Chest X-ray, PA view. Patient: 49 years old, sex F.
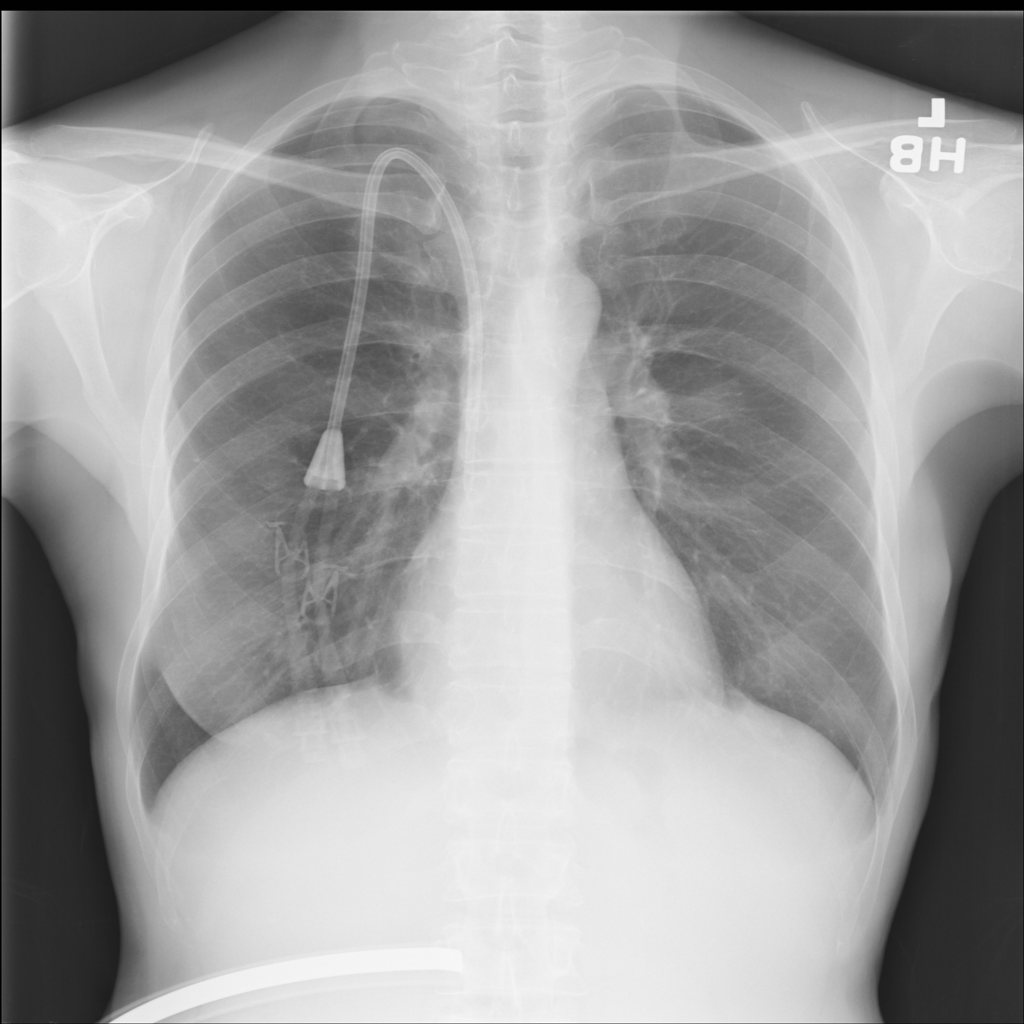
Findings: Nodule